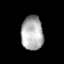
Tissue: lung
Cell type: Endothelial cells
Senescence score: 0.5909
Nuclear area (px): 739
Mean DAPI intensity: 174.509